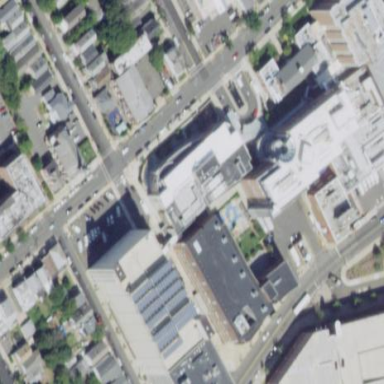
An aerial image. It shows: Hospital providing healthcare services.